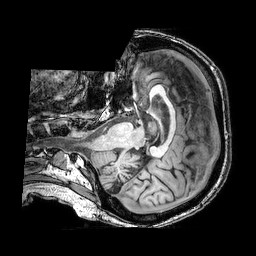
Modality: T1w
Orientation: axial
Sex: male
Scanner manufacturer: philips
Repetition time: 0.008168 s
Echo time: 0.00374 s